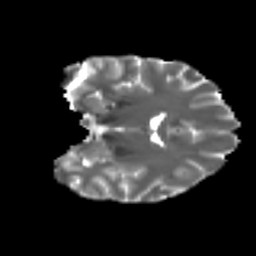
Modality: T2w
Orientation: coronal
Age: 22
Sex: female
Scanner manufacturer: ge
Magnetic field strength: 3 T
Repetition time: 7.8 s
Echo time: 0.0606 s